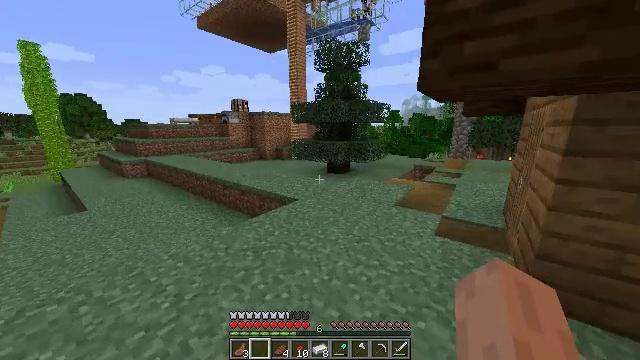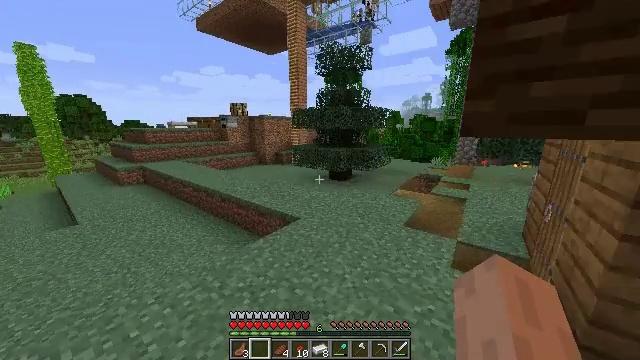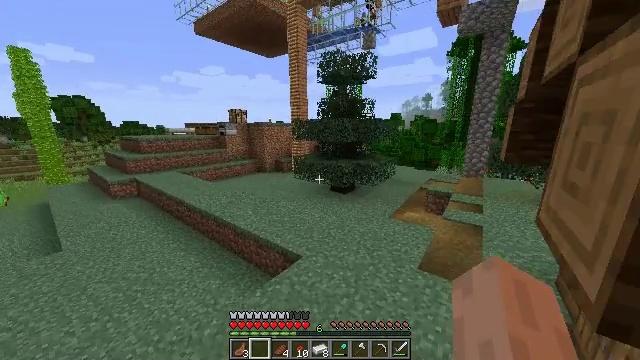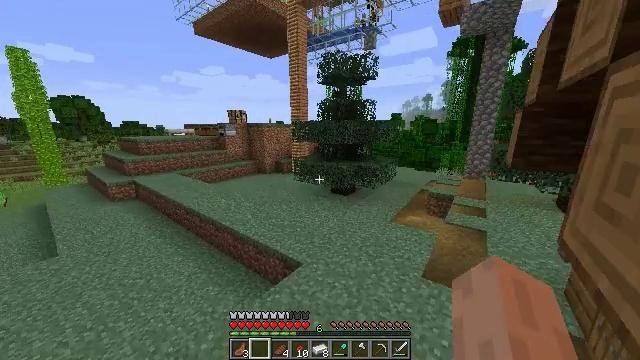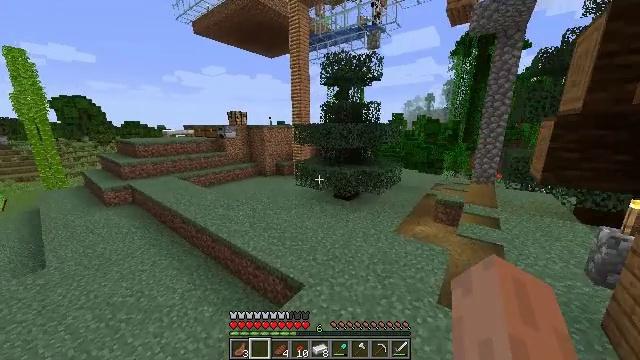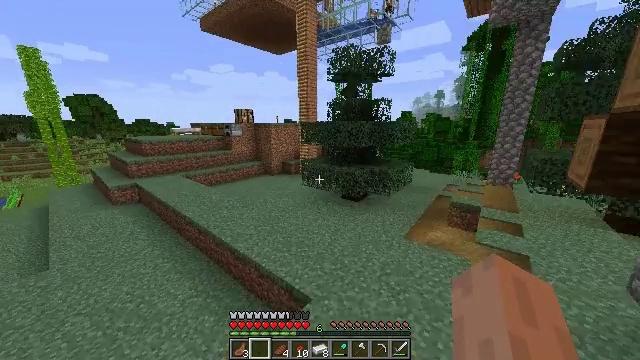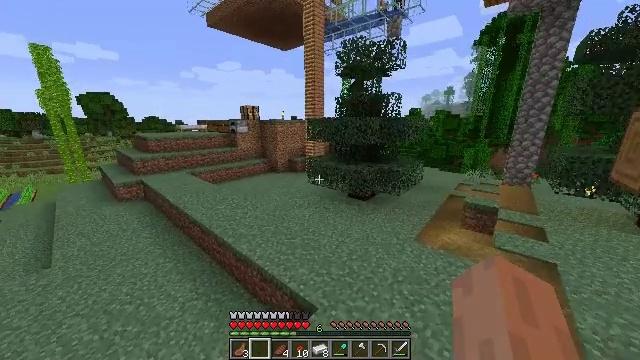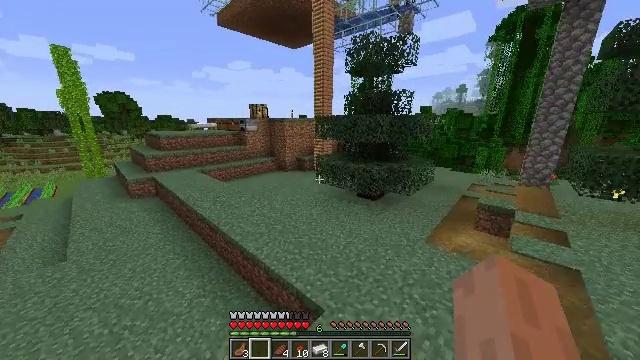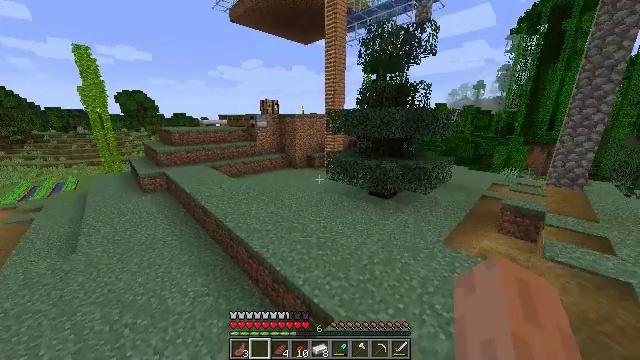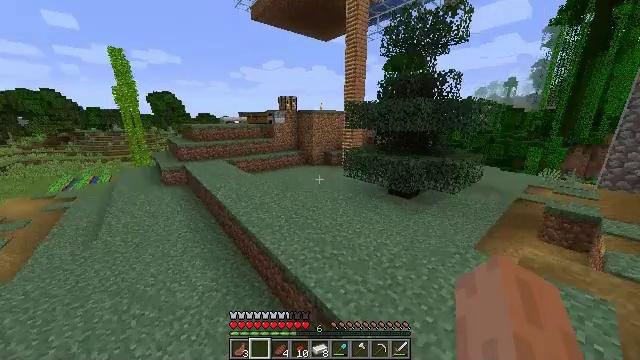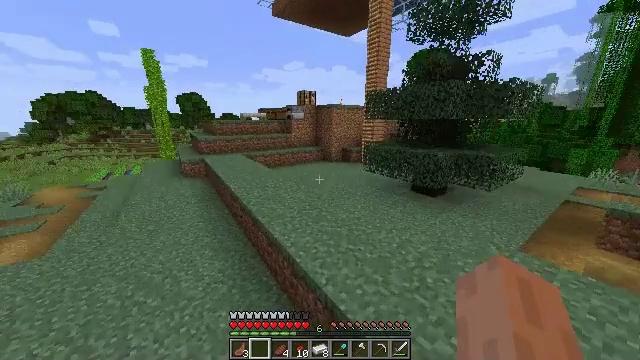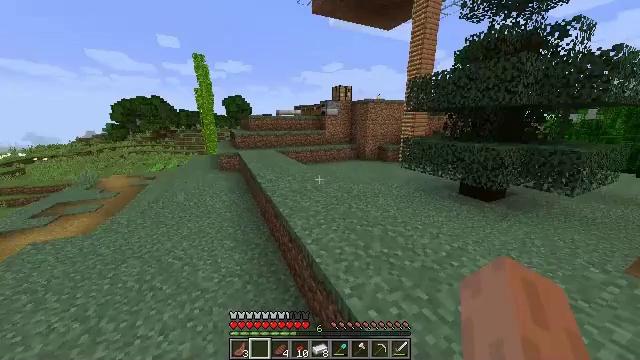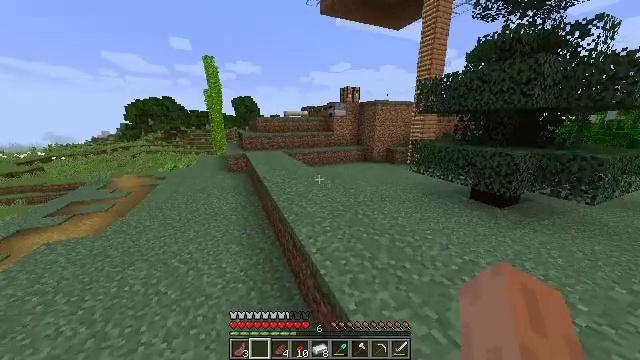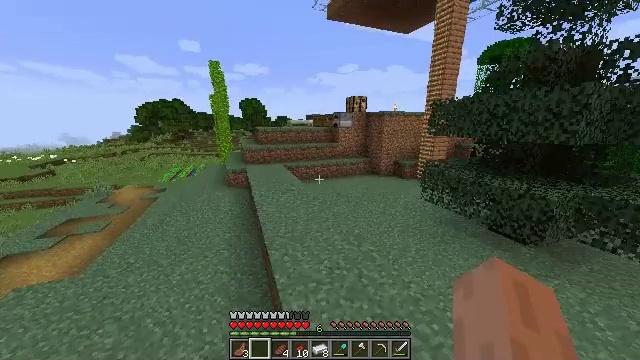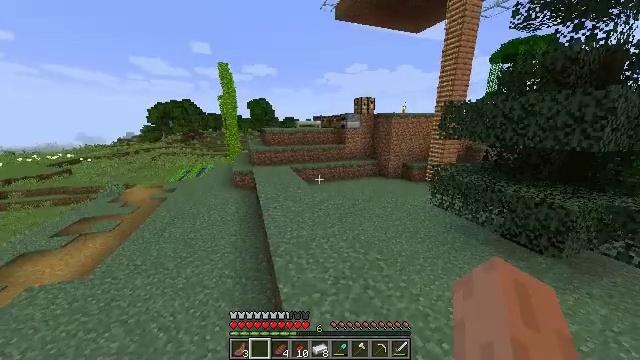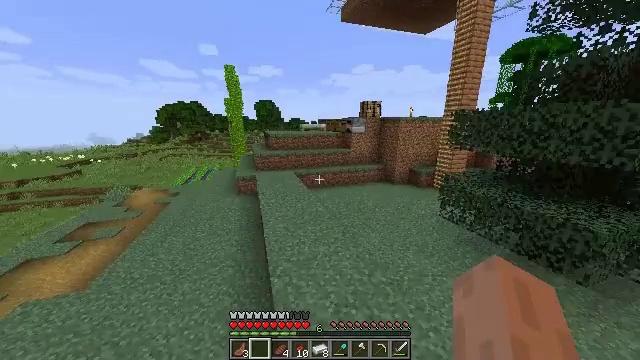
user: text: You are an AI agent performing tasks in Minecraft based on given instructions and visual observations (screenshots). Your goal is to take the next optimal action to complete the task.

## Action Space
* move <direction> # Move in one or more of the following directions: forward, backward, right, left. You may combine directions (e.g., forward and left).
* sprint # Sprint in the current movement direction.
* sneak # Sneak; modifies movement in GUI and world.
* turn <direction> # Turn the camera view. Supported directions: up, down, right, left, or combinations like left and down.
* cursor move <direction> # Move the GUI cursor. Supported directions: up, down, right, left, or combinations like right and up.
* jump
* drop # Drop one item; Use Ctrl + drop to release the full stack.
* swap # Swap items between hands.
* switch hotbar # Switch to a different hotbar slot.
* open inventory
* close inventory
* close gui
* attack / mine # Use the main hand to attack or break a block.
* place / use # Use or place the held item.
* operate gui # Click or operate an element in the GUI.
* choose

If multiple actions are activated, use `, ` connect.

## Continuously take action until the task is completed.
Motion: motion action
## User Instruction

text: Mine jungle planks from a structure.
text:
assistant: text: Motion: move forward, sprint, jump
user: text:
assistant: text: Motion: move forward, sprint, jump
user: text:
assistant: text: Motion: move forward, jump
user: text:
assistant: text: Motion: move forward, jump
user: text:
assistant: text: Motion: move forward, turn left, jump
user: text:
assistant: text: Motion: move forward, turn left, jump
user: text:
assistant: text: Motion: move forward, turn left, jump
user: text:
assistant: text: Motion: move forward, turn left, jump
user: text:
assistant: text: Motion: move forward, turn left, jump
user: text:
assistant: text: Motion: move forward, turn left, jump
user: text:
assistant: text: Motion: move forward, sprint, turn left, jump
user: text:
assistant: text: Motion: move forward, sprint, turn left, jump
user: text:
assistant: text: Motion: move forward, sprint, turn left, jump
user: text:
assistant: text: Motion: move forward, sprint, turn left, jump
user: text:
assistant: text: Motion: move forward, turn left, jump
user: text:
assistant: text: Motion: move forward, turn left, jump
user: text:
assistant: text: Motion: move forward, jump
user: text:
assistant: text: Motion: move forward, jump
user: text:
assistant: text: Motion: move forward, jump
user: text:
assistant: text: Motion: move forward, jump
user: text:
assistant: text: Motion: move forward, sprint, jump
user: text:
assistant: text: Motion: move forward, sprint, jump
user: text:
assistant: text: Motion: move forward, sprint, jump
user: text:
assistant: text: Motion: move forward, sprint, turn right, jump
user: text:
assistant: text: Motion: move forward, turn right, jump
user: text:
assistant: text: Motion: move forward, turn right, jump
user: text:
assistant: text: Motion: move forward, turn right, jump
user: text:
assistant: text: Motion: move forward, turn right and up, jump
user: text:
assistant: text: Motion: move forward, turn right and up
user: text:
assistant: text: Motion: move forward, turn up